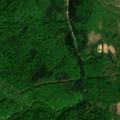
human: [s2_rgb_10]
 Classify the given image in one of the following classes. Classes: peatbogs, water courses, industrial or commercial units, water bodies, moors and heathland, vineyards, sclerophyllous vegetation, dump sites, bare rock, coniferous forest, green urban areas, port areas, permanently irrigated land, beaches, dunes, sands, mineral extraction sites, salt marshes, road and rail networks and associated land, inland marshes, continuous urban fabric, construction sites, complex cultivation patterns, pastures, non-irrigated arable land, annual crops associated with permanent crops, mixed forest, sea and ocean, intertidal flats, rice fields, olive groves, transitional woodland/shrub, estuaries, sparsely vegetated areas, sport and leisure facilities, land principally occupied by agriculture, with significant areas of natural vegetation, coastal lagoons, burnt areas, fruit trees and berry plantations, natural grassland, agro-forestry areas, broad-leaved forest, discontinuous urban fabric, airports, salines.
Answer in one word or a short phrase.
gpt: complex cultivation patterns, land principally occupied by agriculture, with significant areas of natural vegetation, broad-leaved forest, mixed forest